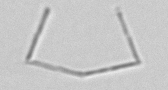
Label: Nanoneis